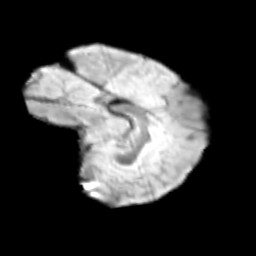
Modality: T2w
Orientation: sagittal
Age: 10
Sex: male
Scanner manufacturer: siemens
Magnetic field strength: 3 T
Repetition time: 3.8 s
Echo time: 0.07 s